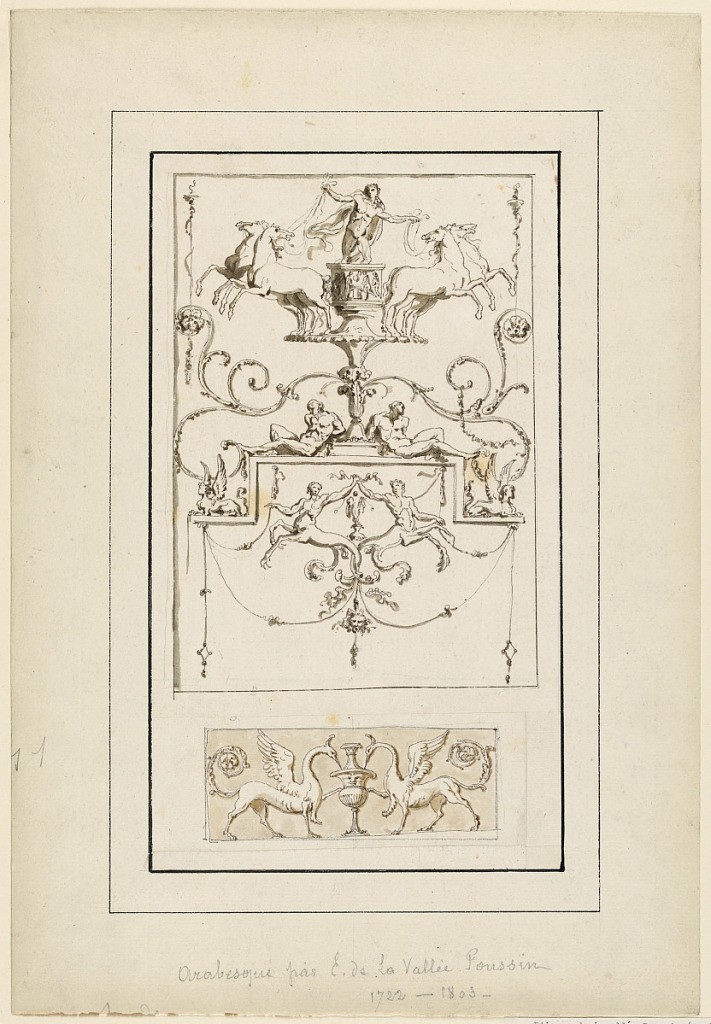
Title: Two Ornamental Arabesque Motifs
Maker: Etienne de Lavallée-Poussin, French, 1735–1802
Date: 1770
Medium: Pen and brown ink with ink wash, graphite on pieces of paper
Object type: Drawing
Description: Top, upper portion of an arabesque panel, consisting of a figure dirving a chariot drawn by four horses on a pedestal rising between two reclining figures. Below, on a panel between sphinxes, a pair of arabesques terminating in half-horse half-human figures. Below, two basiliks standing face to face flanking an urn decorated with a human face.